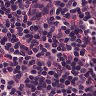
Metastatic tissue present: no